Question: I have a TextBox that is added to each new tab control tab page that gets created at runtime. All properties are set properly (e.g. Multiline, etc), but when i try to access the textbox from coedbehind there is no option for it. How do I set wordwrap on or off when it's inside a tabcontol's tabpage?

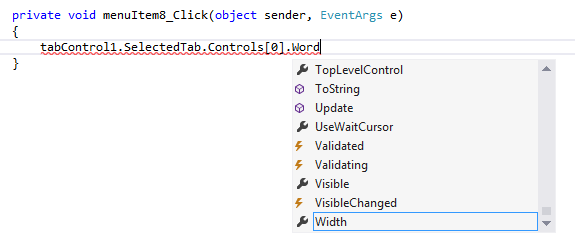
Answer: The 'Controls' collection is typed as a collection of 'Control' objects. You will need to cast the returned control to 'TextBox' first:
'''
TextBox textBox = tabControl1.SelectedTab.Controls[0] as TextBox;
if (textBox != null)
{
textBox.WordWrap = true;
}
'''